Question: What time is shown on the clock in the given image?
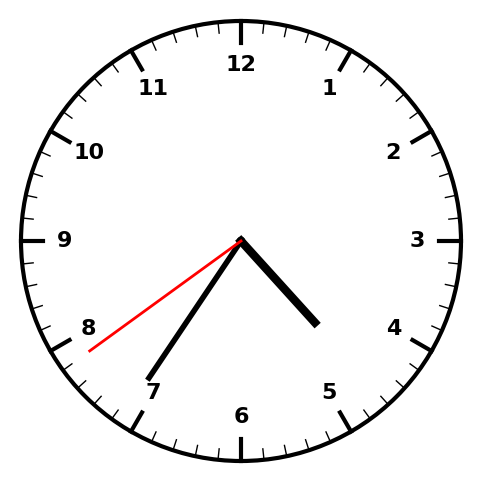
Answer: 04:35:39